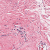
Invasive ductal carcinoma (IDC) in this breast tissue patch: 0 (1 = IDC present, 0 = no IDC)